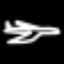
Label: airplane